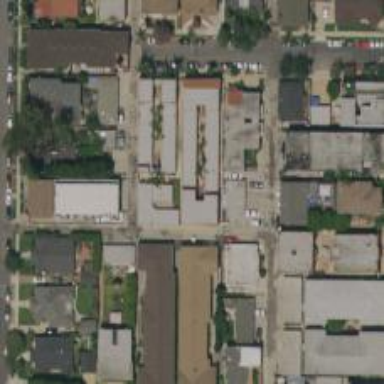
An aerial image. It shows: Alley classified as service road.